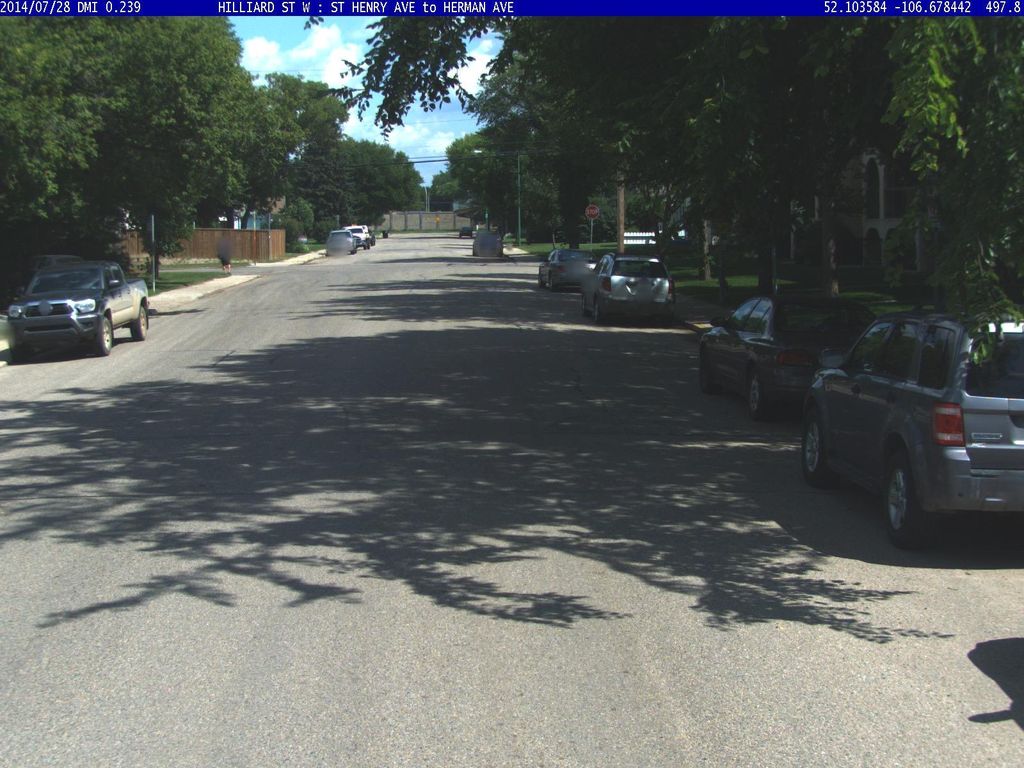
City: saskatoon